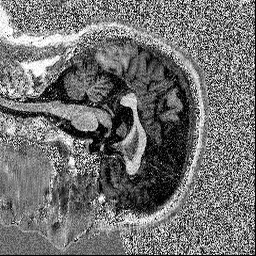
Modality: UNIT1
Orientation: sagittal
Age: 41
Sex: male
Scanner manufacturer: siemens
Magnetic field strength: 3 T
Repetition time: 5 s
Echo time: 0.00298 s